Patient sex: M
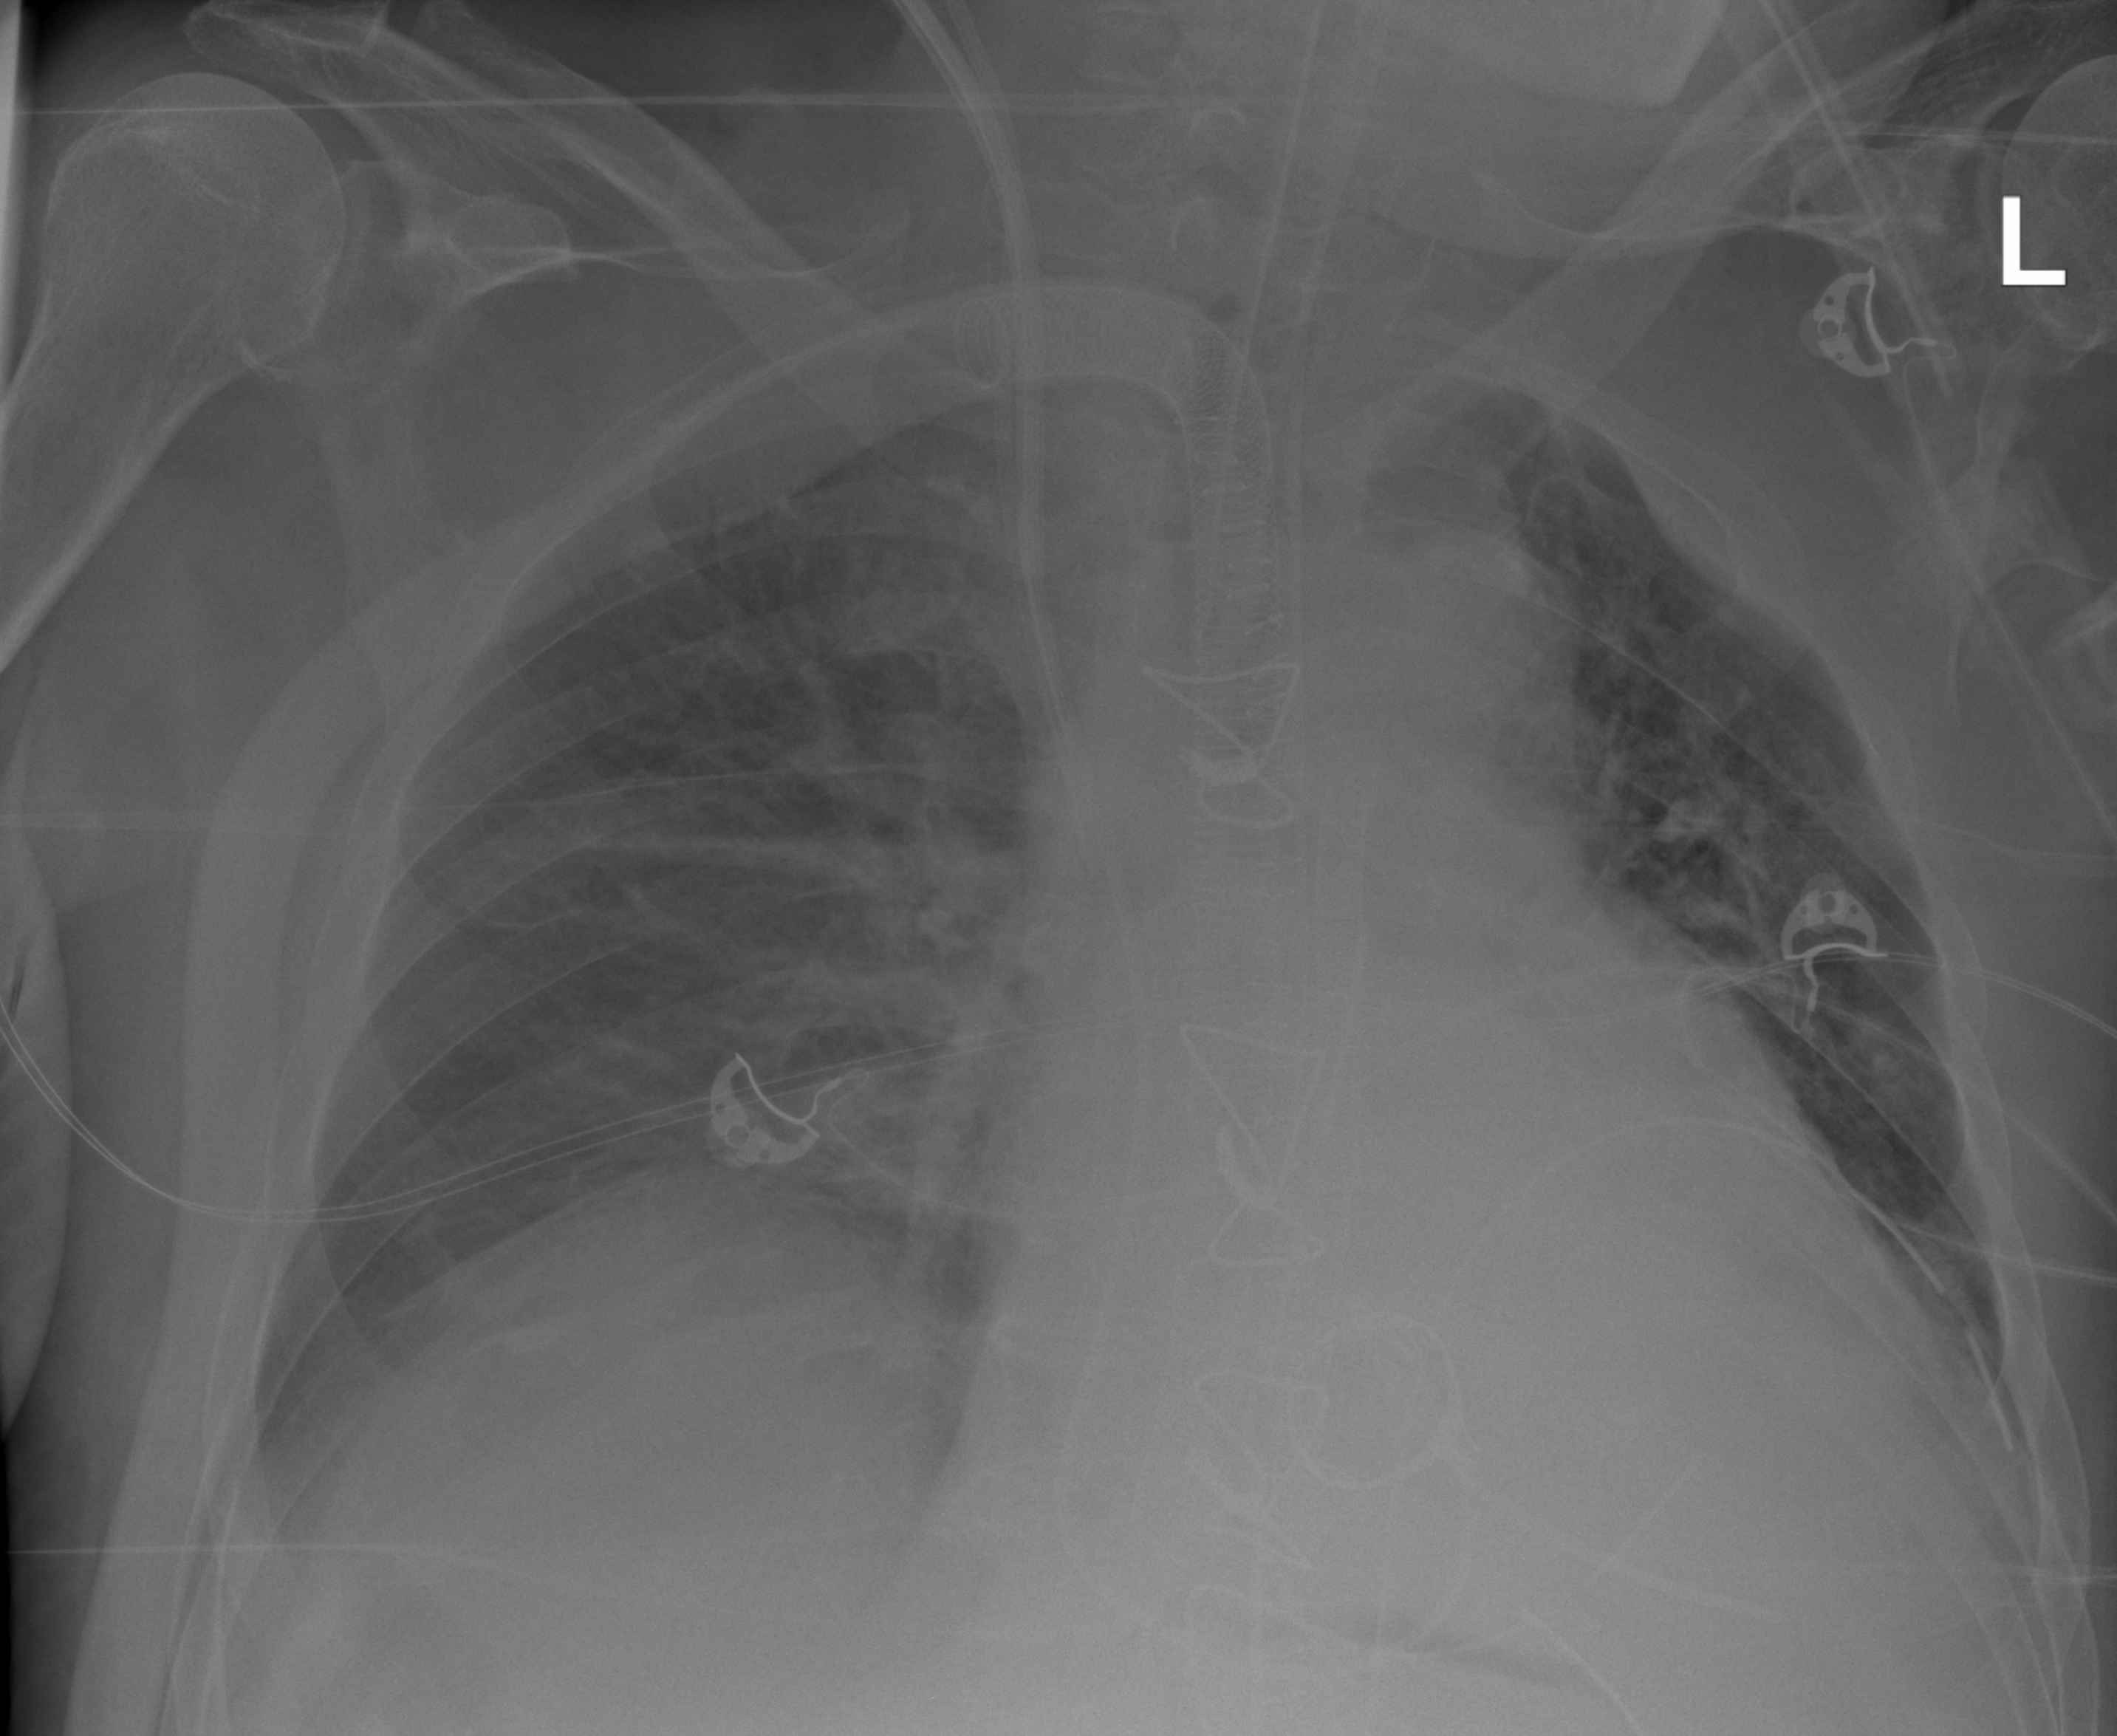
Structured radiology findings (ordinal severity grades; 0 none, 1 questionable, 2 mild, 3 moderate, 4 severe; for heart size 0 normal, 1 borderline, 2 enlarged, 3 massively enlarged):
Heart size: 2
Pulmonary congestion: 2
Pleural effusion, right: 1
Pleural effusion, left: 2
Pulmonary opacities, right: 2
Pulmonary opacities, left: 2
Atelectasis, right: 2
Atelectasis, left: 2